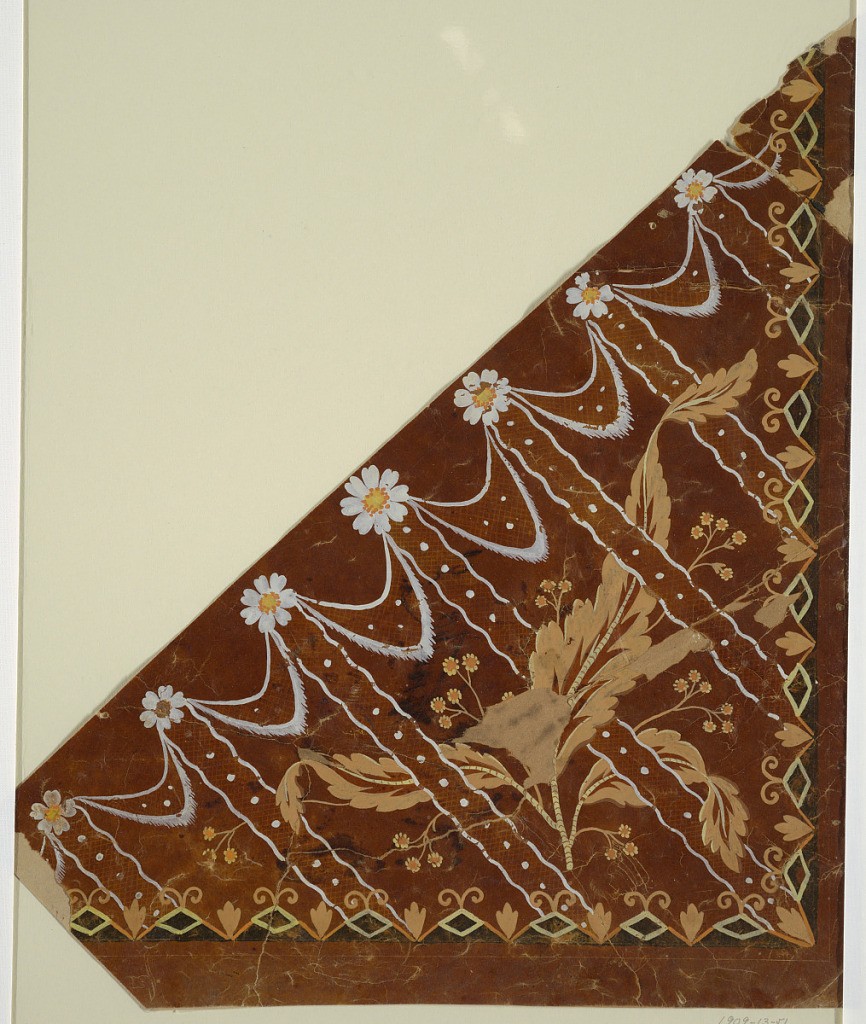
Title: Design for a Woven Corner Motif
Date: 1825–1850
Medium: Brush and white, beige, yellow and black gouche on oily tracing paper; on verso: white netting
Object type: Drawing
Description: A lace cloth suspended from blossom rosettes fills the corner obliquely. Parts of a flower bough stick through vertical stripes of the cloth. A triangular crest border forms the corner.